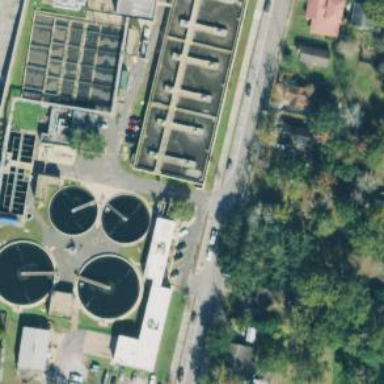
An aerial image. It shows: View of wastewater plant.